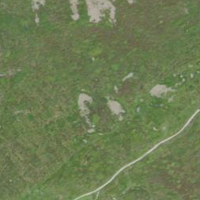
EUNIS habitat code: 23
Species observed at this site:
Calluna vulgaris
Arnica montana
Geum montanum